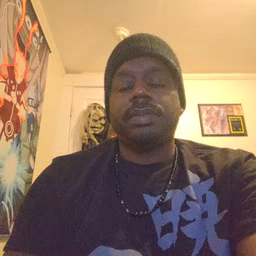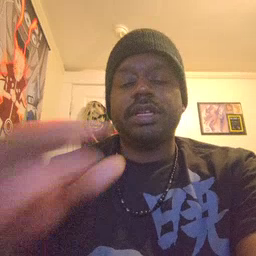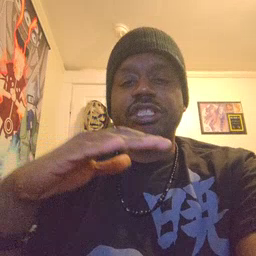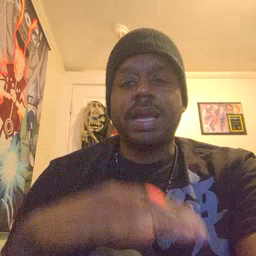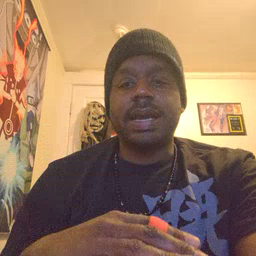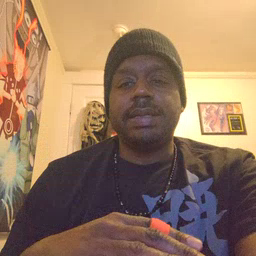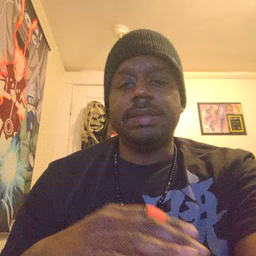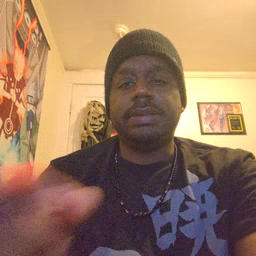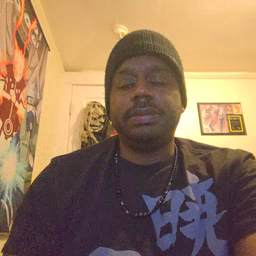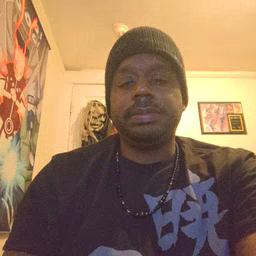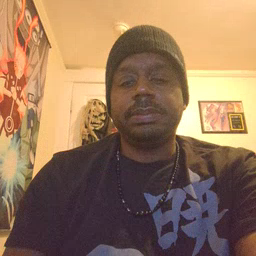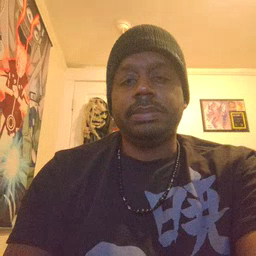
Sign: child